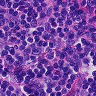
Metastatic tissue present: no